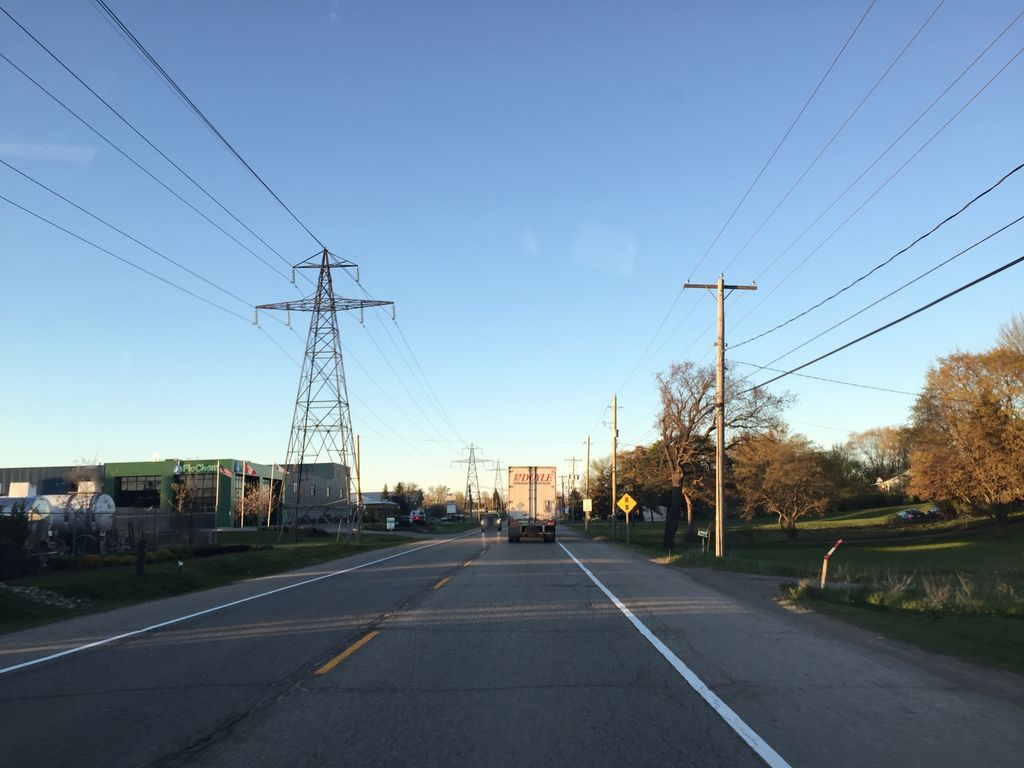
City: kitchener-waterloo